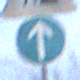
Verkehrszeichen: VorgeschriebeneFahrtrichtungGeradeaus
Zusatzzeichen oben: Arbeitsstelle
Umgebung: Outdoor, Nature
Tageszeit: MorningAfternoon
Wetter: PartlyCloudy
Licht: Natural
Jahreszeit: NotSpecified
Kontrast: MediumContrast